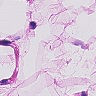
Metastatic tissue present: no